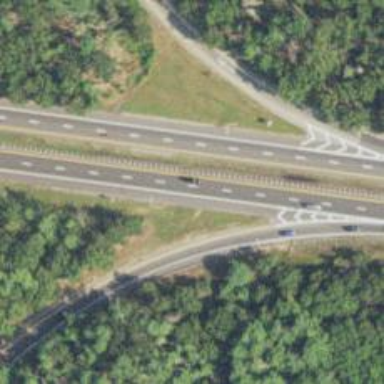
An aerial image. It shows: Asphalt motorway link.